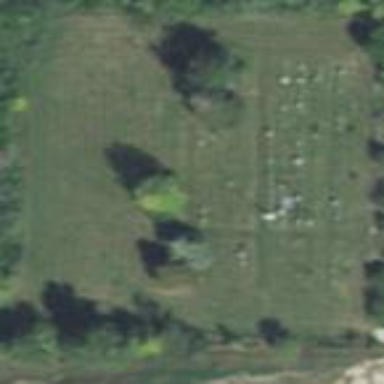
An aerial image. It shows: Cemetery.